Question: In <URL> I'm trying to vertically center the text "Details..." with "XYZ" using 'margin-top' and 'margin-bottom', but to no avail. I also want to decrease the space between title and table.

Strange thing: when I put the red border around the title to see what I did wrong, the centered text dropped below the left and right floats (see bottom image). I just added a 'border', .
Can someone please have a look at my code and suggest how to vertically align the title, and decrease the space below it?
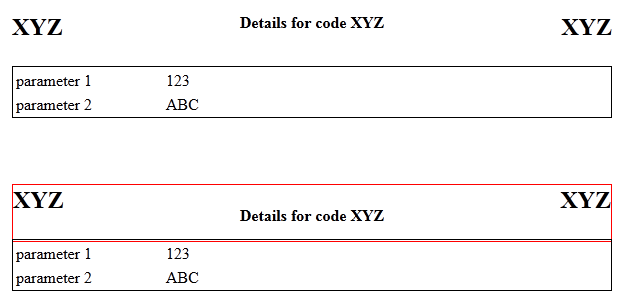
Answer: > give float to your div. without float property these all problems are occurring.
'''
.class{
float:left;
width:100%;
}
'''
<URL>